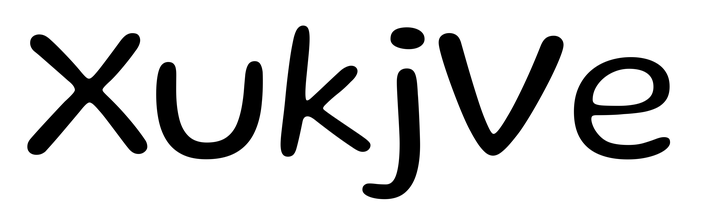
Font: Gluten_Light